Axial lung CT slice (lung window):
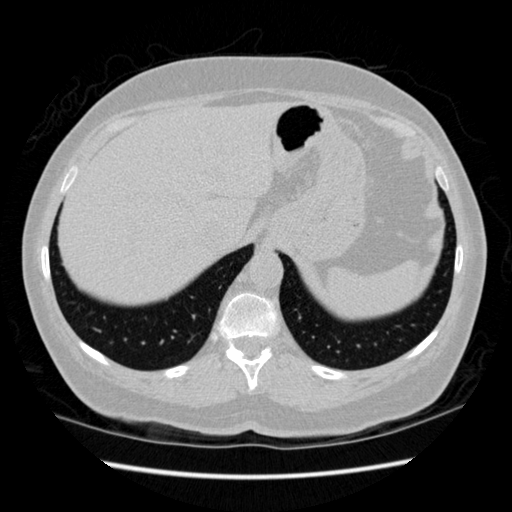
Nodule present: no